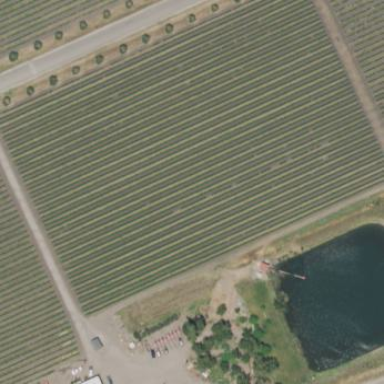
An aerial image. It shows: Vineyard growing grapes.